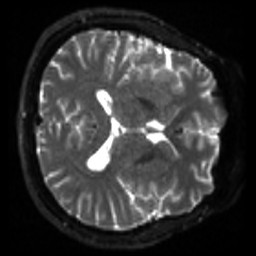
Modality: sbref
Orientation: axial
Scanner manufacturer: siemens
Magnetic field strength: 3 T
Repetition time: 4 s
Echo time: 0.0594 s